Question: what type of layout should i be used for a layout like this?

Should i be used linear layout or relative? Could you explain why you chose the layout you did. A sample would be helpful as well.
Thanks
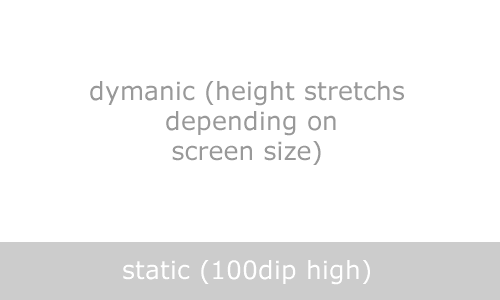
Answer: '''
<?xml version="1.0" encoding="utf-8"?>
<RelativeLayout xmlns:android="http://schemas.android.com/apk/res/android"
android:orientation="vertical" android:layout_width="match_parent"
android:layout_height="match_parent">
<RelativeLayout android:layout_width="match_parent"
android:background="#ff00" android:id="@+id/relativeLayout1"
android:layout_height="100dp" android:layout_alignParentBottom="true"
android:layout_centerHorizontal="true"></RelativeLayout>
<RelativeLayout android:layout_width="match_parent"
android:background="#f0f0" android:id="@+id/relativeLayout2"
android:layout_height="wrap_content" android:layout_alignParentTop="true"
android:layout_above="@+id/relativeLayout1"
android:layout_centerHorizontal="true"></RelativeLayout>
</RelativeLayout>
'''